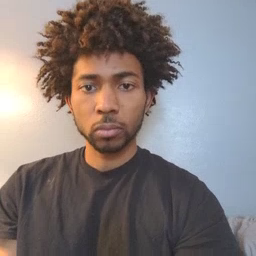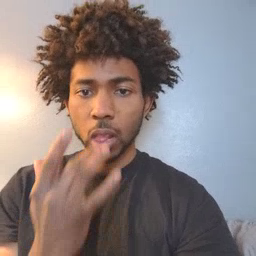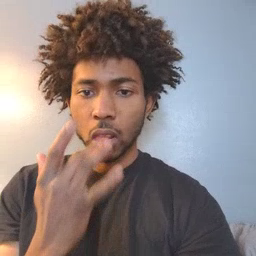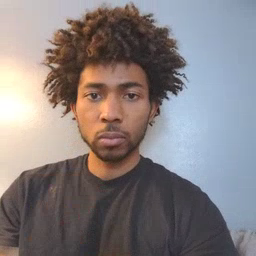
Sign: taste